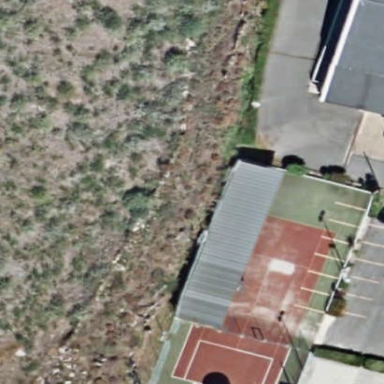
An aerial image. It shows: Tennis court on pitch designated for leisure land.